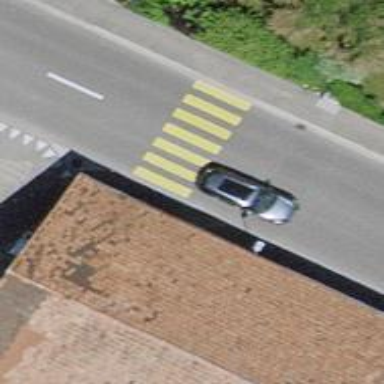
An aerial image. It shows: Zebra crossing on the road.